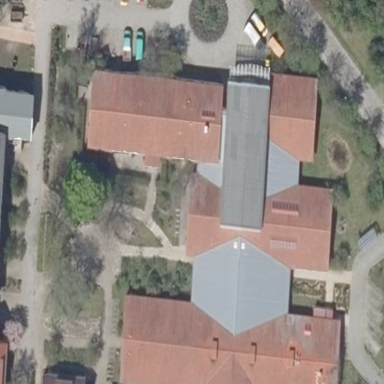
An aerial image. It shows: Building.